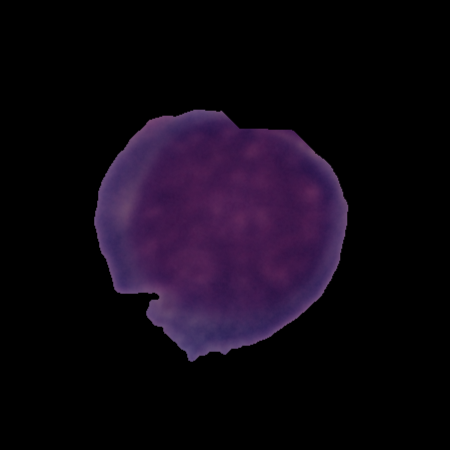
Label: healthy